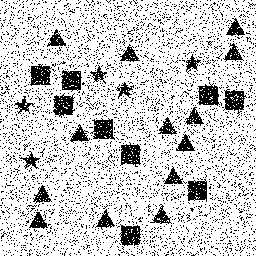
Squares: 9
Triangles: 13
Stars: 5
Total shapes: 27